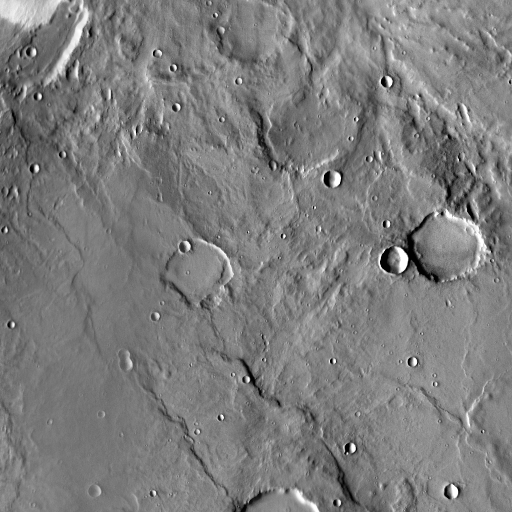
Crater classes present: Background, Other, Buried, Secondary